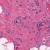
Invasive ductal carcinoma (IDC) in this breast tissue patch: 0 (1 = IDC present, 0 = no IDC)